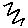
Label: zigzag